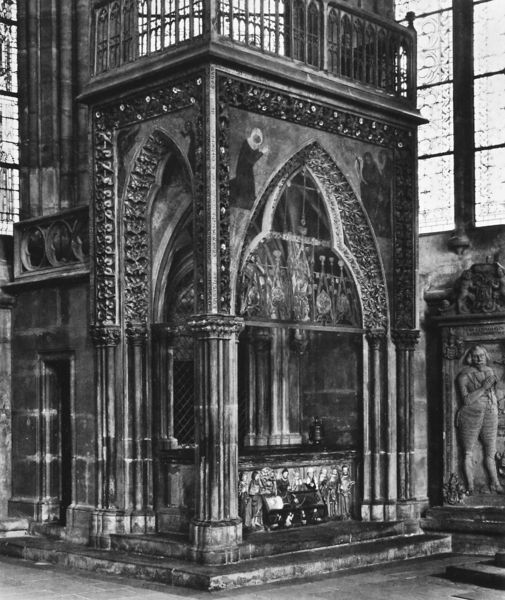
Titel: Mausoleum der hl. Elisabeth
Standort: Marburg, Elisabethkirche (EU - D - H)
Schlagwörter: mann, weiß, fenster, säule, säulen, barock, stein, kirche, gotik, skulptur, relief, kuppel, kronleuchter, geländer, stufen, plastik, foto, kathedrale, orgel, sarg, gotisch, kanzel, kircheninneres, grab, christlich, gothik, grabmal, kenotaph, sw foto